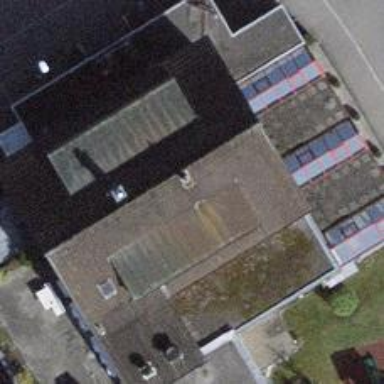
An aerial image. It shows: Café.